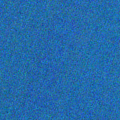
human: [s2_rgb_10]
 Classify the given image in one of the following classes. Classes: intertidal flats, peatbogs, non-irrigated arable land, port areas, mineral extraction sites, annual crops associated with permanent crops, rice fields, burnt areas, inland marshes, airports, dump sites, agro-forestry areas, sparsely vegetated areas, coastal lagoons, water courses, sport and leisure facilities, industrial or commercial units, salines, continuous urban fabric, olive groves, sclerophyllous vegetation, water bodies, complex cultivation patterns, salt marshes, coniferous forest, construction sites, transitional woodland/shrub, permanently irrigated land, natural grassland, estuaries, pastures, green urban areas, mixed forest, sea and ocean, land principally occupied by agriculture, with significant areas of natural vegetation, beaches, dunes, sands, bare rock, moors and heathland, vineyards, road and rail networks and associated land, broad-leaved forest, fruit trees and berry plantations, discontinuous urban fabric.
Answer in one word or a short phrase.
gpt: sea and ocean